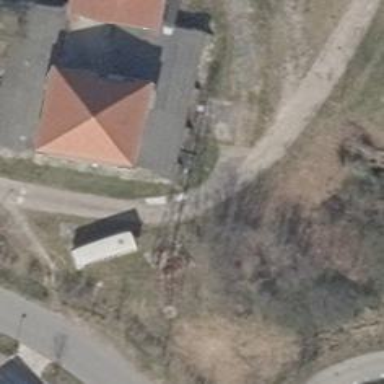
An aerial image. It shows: Communication tower.